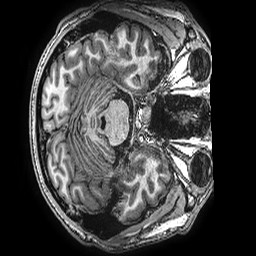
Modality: T1w
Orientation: axial
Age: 24
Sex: male
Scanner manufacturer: ge
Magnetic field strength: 3 T
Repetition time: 0.00766 s
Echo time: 0.003476 s